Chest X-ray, PA view. Patient: 52 years old, sex M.
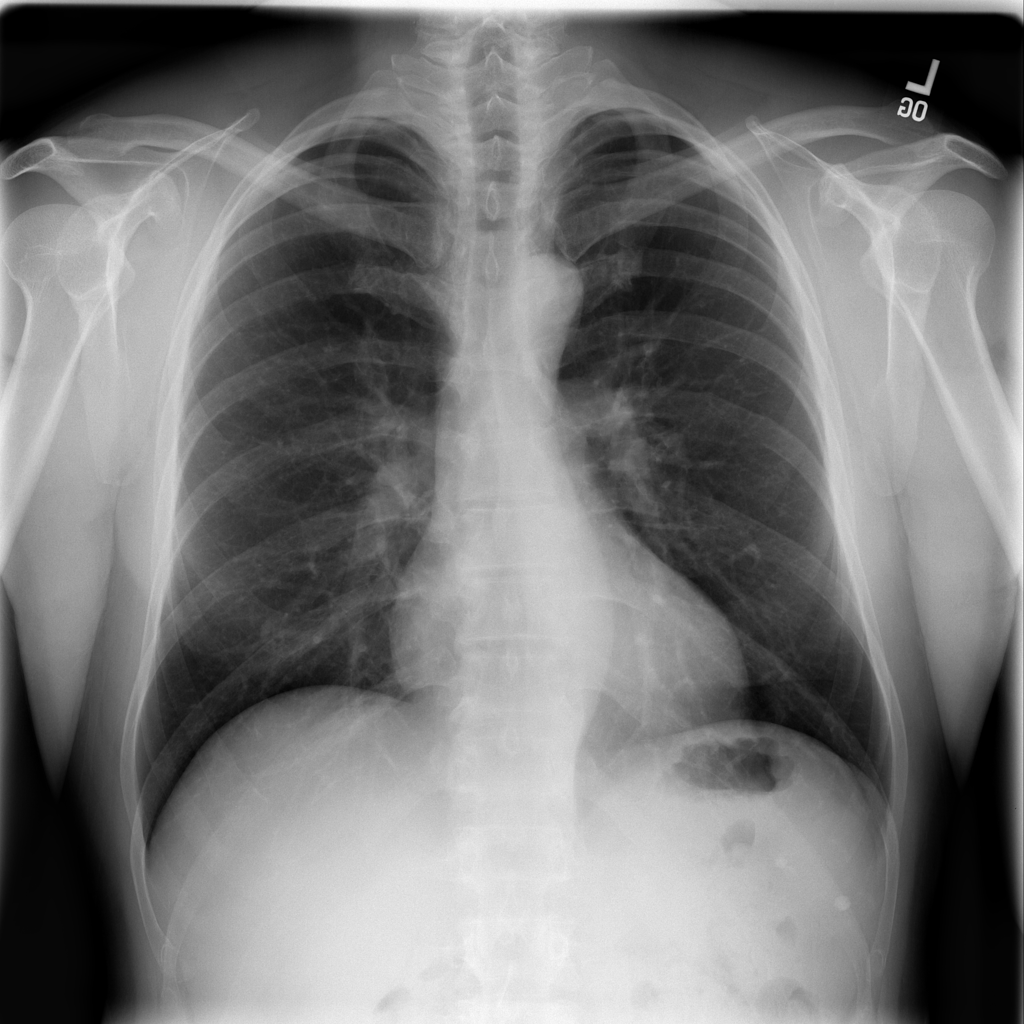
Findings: No Finding